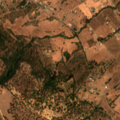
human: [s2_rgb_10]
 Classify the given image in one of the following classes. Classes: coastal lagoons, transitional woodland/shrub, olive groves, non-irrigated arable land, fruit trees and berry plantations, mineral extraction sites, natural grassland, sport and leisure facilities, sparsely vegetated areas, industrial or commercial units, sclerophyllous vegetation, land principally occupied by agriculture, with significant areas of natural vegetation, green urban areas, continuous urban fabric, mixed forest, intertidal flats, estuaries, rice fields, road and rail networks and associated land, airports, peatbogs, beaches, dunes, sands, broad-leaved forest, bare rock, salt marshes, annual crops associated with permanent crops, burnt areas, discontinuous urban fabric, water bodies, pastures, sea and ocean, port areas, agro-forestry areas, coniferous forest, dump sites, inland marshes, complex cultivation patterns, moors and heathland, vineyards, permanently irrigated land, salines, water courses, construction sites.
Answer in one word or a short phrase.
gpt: pastures, complex cultivation patterns, agro-forestry areas